Aerial crown-view tile of a tropical tree (Barro Colorado Island, Panama), acquired 20241014:
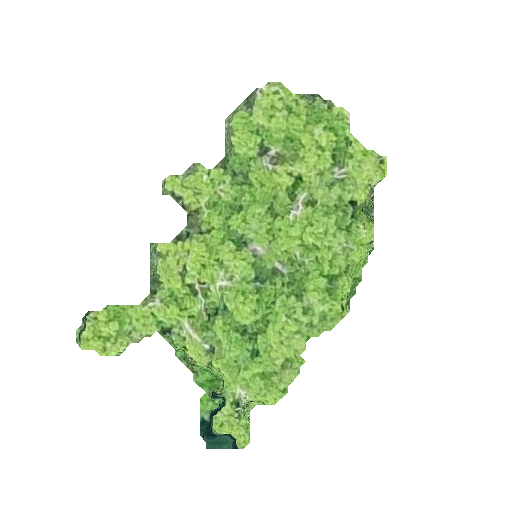
Species: Poulsenia armata
GBIF accepted scientific name: Poulsenia armata
Crown area: 85.998 m²